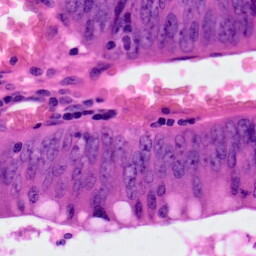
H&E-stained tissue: Colon